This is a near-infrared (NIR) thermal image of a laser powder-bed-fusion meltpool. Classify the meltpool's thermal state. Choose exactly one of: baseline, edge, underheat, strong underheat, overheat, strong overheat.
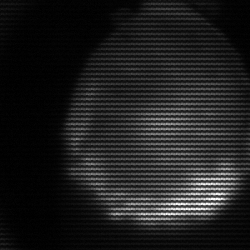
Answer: edge